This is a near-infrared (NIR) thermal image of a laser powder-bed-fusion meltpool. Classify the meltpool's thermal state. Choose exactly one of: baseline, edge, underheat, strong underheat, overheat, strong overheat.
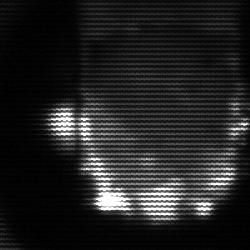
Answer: baseline